Interaction volume radius: 5 \u00c5
Interaction volume height: 10 \u00c5
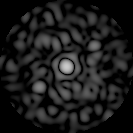
Disorder parameter: 0.7861